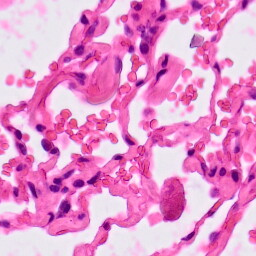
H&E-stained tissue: Lung